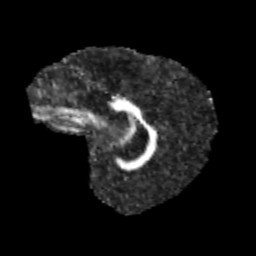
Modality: FA
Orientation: sagittal
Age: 11
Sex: male
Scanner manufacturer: siemens
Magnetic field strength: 3 T
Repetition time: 3.8 s
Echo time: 0.07 s